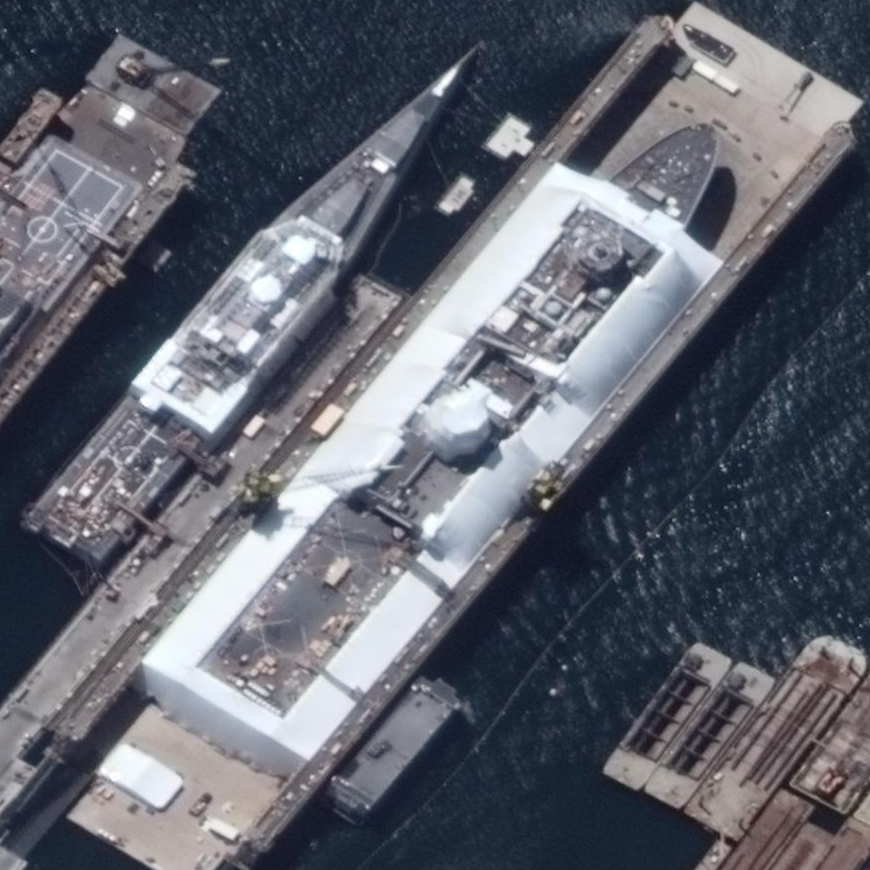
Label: combat